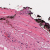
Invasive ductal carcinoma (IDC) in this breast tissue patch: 0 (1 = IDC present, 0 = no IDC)